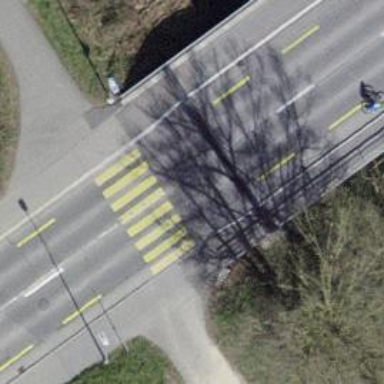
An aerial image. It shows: Primary road with asphalt surface and designated cycle lane.